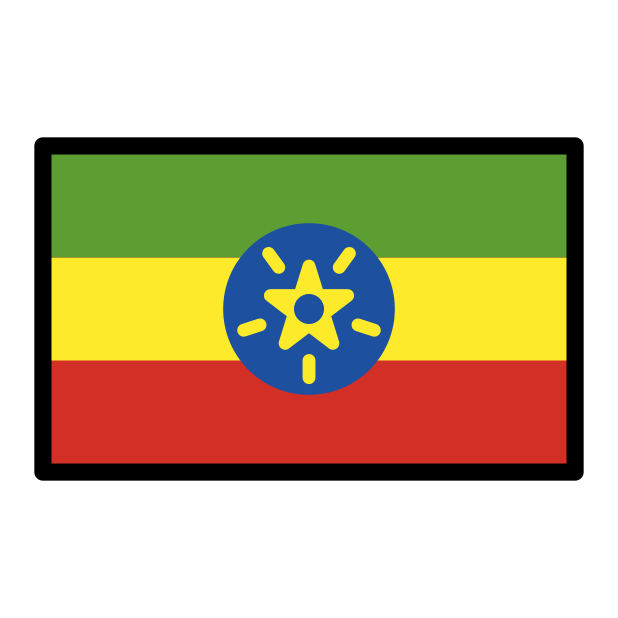
flag: Ethiopia